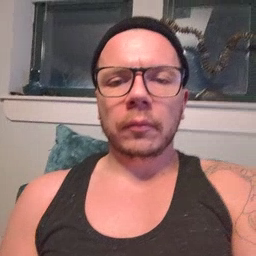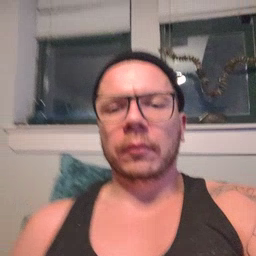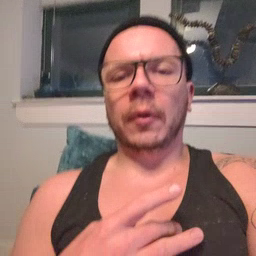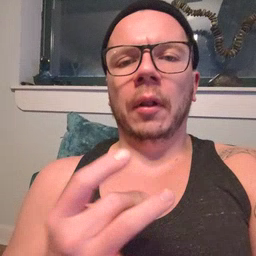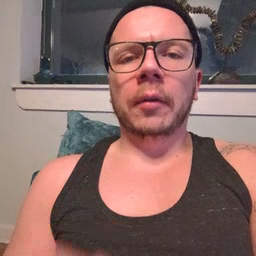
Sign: like